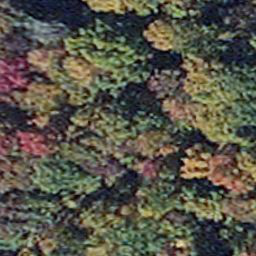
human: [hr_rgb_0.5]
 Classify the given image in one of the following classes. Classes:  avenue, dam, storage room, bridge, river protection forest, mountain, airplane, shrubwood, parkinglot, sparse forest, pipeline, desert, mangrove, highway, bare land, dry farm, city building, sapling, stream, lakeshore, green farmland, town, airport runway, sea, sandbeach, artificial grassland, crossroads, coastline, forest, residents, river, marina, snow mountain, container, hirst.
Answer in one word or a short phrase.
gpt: mangrove